Question: I've created a custom tabbar but my tabbar isn't exactly on bottom of the screen. I don't know where the mistake can be...but on the bottom of the screen on a height of 2-3 pixels I see the standard tabbar (you can see a highlighted curves on active tabbaritem)...any ideas?
Same on all devices.
Here Screenshot:

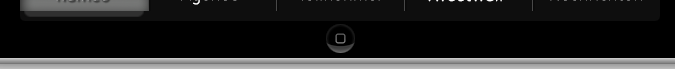
Answer: Perhaps your background image just has the wrong size!? You cannot change the height of the tabbar. Its always 49 points high (in portrait). Means 98px in Retina.